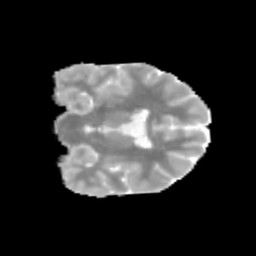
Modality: MD
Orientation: coronal
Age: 12
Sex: male
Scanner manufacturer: siemens
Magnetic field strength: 3 T
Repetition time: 3.8 s
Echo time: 0.07 s